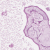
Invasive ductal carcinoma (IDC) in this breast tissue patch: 0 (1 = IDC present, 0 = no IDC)